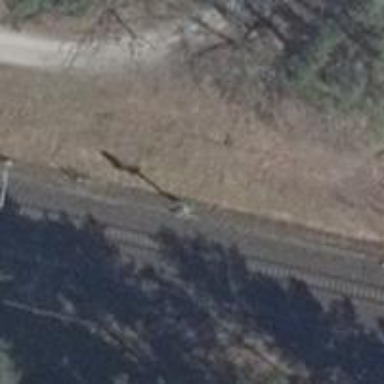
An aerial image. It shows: Railway track with contact line for electrification.